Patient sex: M
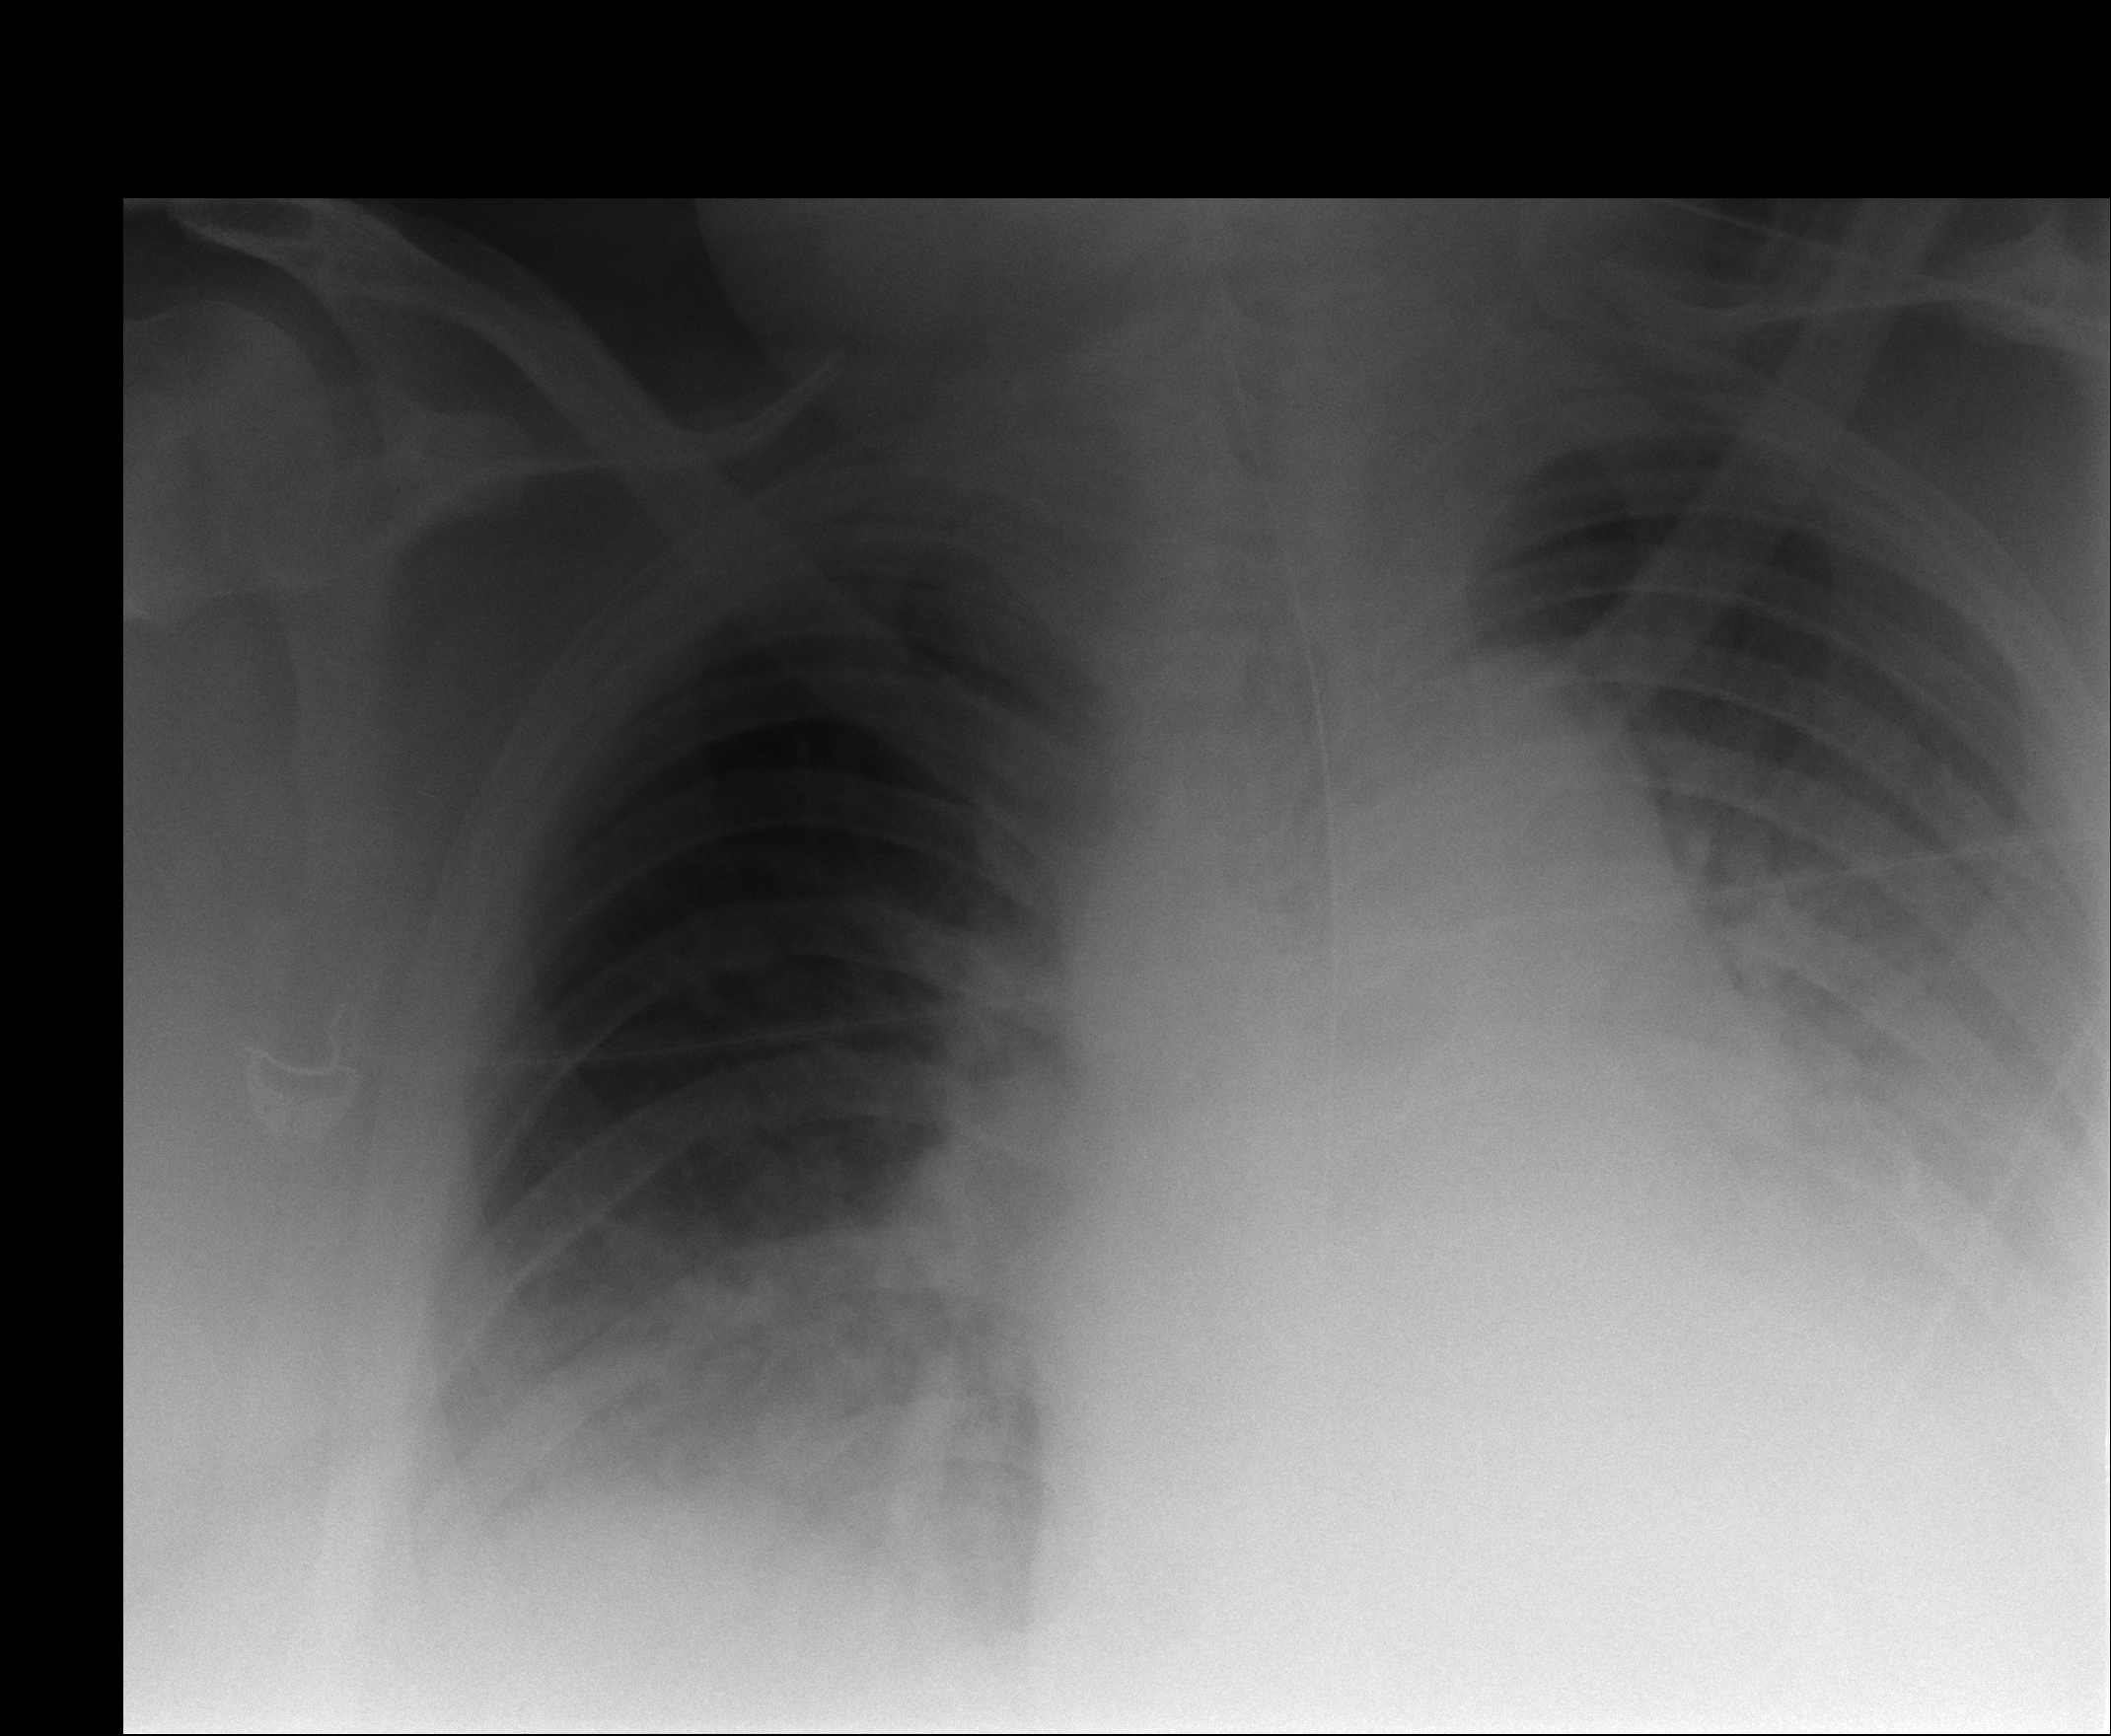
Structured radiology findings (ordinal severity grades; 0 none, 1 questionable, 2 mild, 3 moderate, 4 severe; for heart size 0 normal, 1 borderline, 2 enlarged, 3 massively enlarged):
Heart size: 2
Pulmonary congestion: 3
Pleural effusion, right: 2
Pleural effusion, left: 3
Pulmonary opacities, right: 0
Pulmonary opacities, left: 0
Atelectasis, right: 2
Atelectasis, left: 3